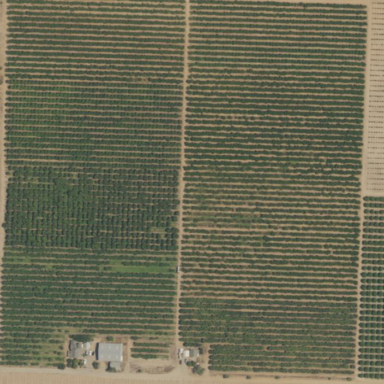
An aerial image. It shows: Orchard.